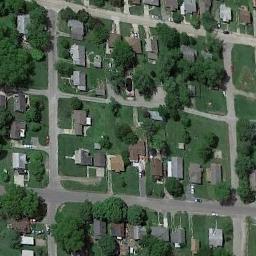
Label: medium_residential